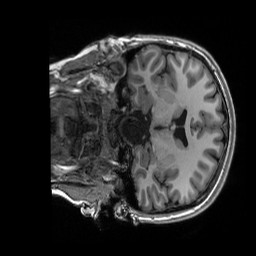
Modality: T1w
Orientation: coronal
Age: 22
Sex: female
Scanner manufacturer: siemens
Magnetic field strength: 3 T
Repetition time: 2.53 s
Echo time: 0.0033 s